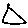
Label: triangle